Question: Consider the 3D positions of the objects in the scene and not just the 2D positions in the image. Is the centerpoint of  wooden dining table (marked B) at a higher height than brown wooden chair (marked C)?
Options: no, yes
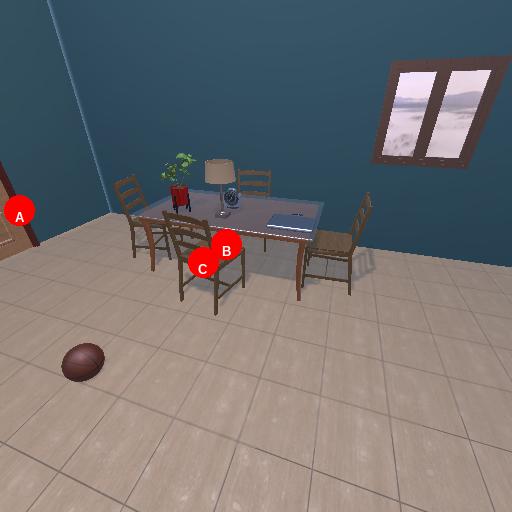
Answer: no